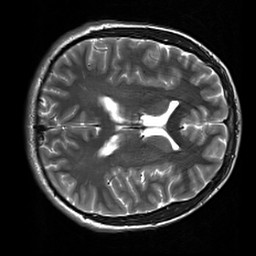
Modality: T2w
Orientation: axial
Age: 20
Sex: male
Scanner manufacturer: siemens
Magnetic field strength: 3 T
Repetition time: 7 s
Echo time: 0.09 s